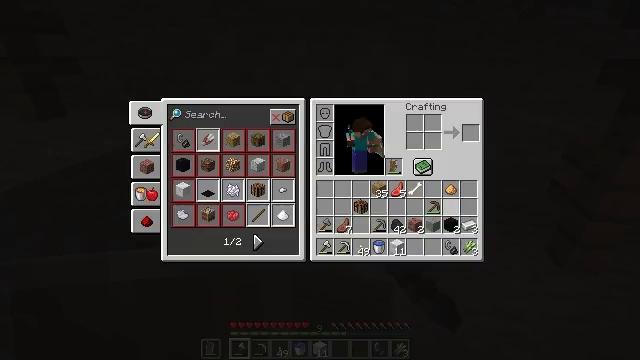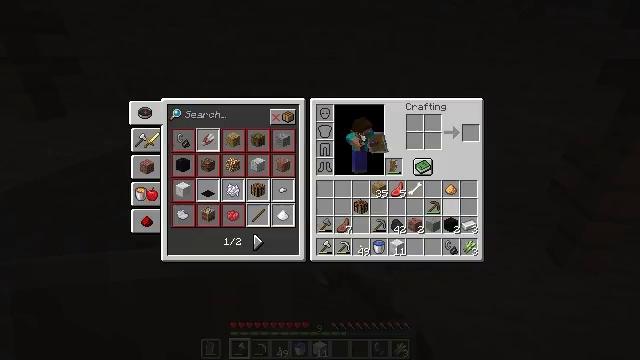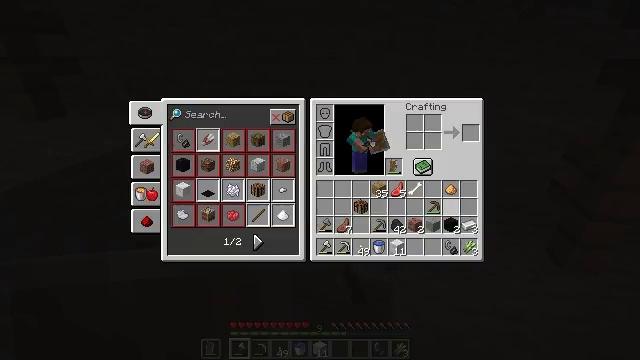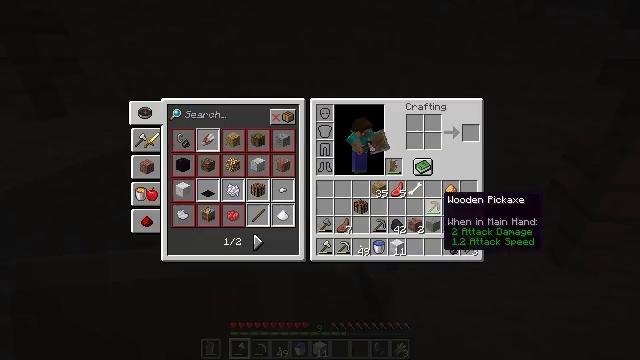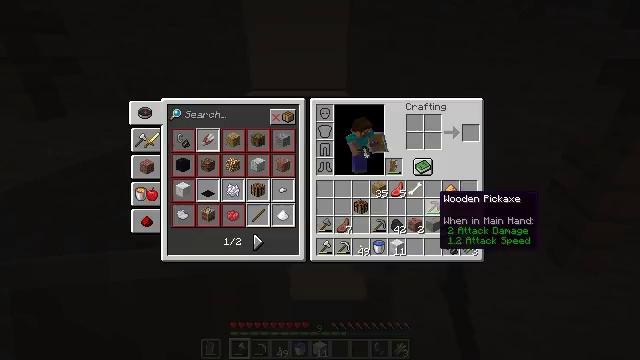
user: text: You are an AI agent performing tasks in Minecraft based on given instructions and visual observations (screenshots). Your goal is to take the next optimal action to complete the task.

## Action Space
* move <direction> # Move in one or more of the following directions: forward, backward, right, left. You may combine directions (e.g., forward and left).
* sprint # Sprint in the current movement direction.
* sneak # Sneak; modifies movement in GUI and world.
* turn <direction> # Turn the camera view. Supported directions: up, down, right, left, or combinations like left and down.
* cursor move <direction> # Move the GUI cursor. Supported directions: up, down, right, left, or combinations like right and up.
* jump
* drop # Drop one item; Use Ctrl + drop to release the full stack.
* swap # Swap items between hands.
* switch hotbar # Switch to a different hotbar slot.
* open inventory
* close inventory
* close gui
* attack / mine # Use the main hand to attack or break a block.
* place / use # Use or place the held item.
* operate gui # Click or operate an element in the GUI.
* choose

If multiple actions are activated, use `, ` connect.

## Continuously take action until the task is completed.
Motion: motion action
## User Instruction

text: Remove a string from the inventory.
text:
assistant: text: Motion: sprint, drop, open gui
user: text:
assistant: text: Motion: sprint, drop
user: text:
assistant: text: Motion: sprint, cursor move left
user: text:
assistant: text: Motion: sprint
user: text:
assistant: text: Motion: sprint, drop